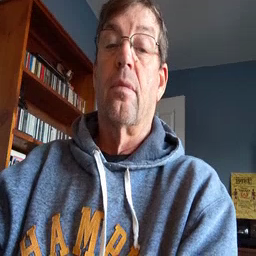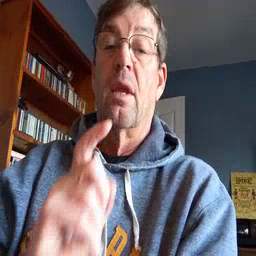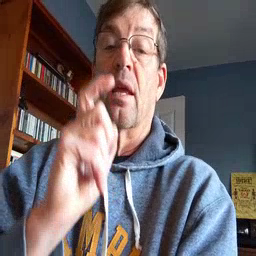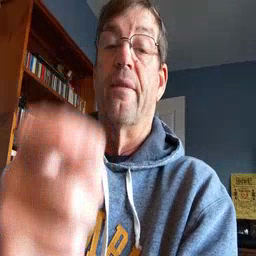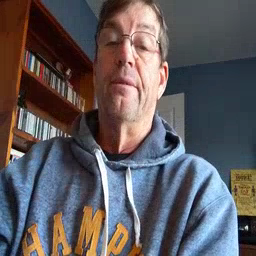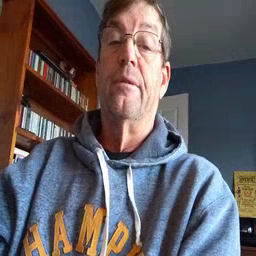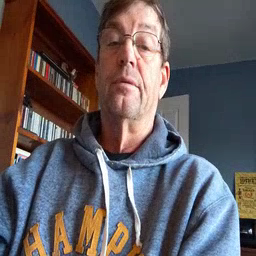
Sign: gift